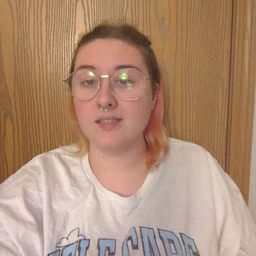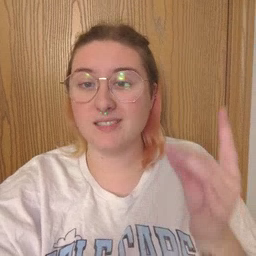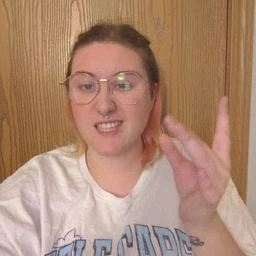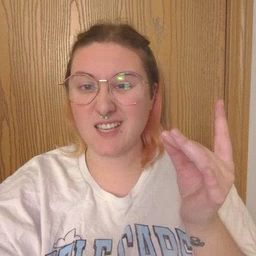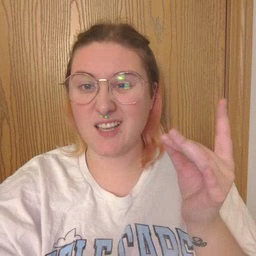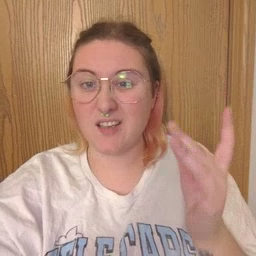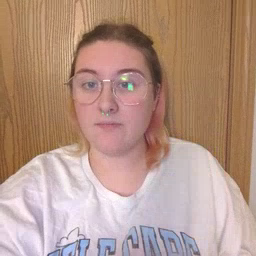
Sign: sticky